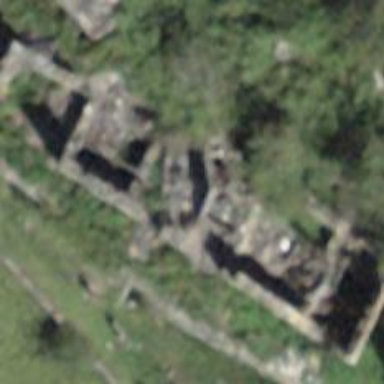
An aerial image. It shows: Ruins of building.